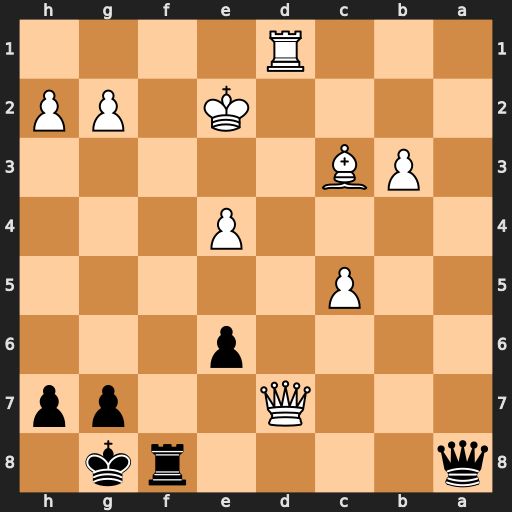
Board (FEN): q4rk1/3Q2pp/4p3/2P5/4P3/1PB5/4K1PP/3R4
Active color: b
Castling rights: -
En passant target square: -
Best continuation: Qxe4+ Kd2 Rf2+ Kc1 Qc2#